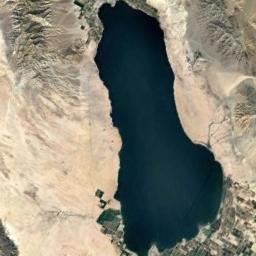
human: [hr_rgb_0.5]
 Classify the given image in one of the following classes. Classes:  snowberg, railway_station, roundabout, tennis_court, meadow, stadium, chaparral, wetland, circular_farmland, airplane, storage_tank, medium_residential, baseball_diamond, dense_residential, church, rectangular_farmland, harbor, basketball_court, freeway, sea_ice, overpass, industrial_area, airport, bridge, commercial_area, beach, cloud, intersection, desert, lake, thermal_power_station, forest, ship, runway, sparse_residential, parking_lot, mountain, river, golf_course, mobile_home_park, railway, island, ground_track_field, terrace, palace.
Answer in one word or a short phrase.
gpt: lake